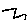
Label: zigzag